Current action and preconditions to check: path_clear

Your task: For each precondition in the list above, predict whether it will hold at this action.

Consider the current scene as observed from the mobile robot's camera, and analyze the predicted future states of all dynamic agents (e.g., people, animals, vehicles, or any moving entities) within the NEXT SECOND.

IMPORTANT: Only answer "very likely" if you are absolutely certain—based on strong, clear evidence—that a dynamic agent will violate the precondition in the predicted future state. Do NOT answer "very likely" for unlikely, ambiguous, or low-probability risks.

Ask yourself for each precondition: Is there a high probability, with clear and convincing evidence, that the predicted future states of any dynamic agent will interfere with the predicted future state of the currently executing action within the NEXT SECOND, causing that precondition to fail?

Assess the risk level based on these predictions. Use "likely" or "very likely" if motions create a clear risk of interference.

Use "neutral" or "improbable" if agents are nearby but their predicted paths are clearly diverging or non-conflicting.

Failure Risk Categories: "very improbable", "improbable", "neutral", "likely", "very likely"

Answer Format: Output ONLY the probability_of_failure value from these categories: "very improbable", "improbable", "neutral", "likely", "very likely"

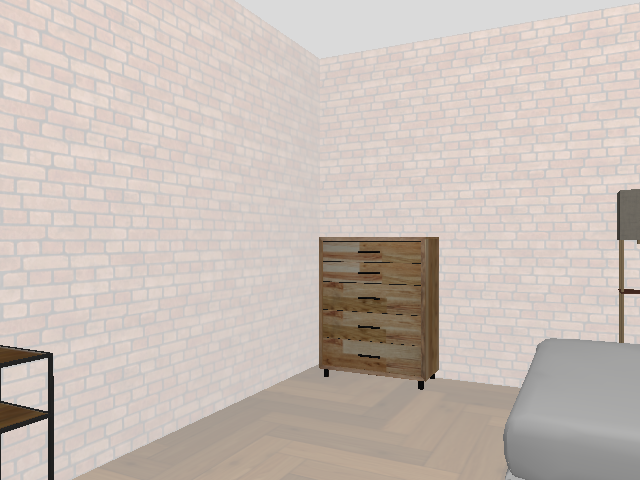

Answer: very improbable